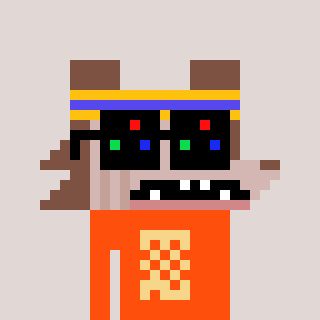
a pixel art character with square black sunglasses, a werewolf-shaped head and a orange-colored body on a warm background